Question: I have tried following code so far:
'''
PFGeoPoint * myGeoPoint = [PFUser currentUser][@"coordinates"]; // Your geoPoint
PFQuery *query = [PFUser query];
[query includeKey:@"User"];
[query whereKey:@"coordinates" nearGeoPoint:myGeoPoint withinMiles:radiusInMiles];
[query findObjectsInBackgroundWithBlock:^(NSArray *objects, NSError *error) {
if(!error){
for (PFUser *object in objects){
users = (NSArray*)[object ObjectForKey:@"User"];
}
[self.tableView reloadData];
}
}
}];
- (PFUser*) objectAtIndexPath:(NSIndexPath*)indexPath {
PFUser *object = [PFUser objectWithClassName: @"User"];
[object setObject:[users objectAtIndex:indexPath.row] forKey:@"User"];
return object;
}
// Use myObjects for numberOfRowsInSection:
- (NSInteger)tableView:(UITableView *)tableView numberOfRowsInSection: (NSInteger)section {
return users.count;
}
//Use your custom object for cellForRowAtIndexPath:
- (UITableViewCell *)tableView:(UITableView *)tableView cellForRowAtIndexPath:(NSIndexPath*)indexPath object:(PFUser *)object {
static NSString *simpleTableIdentifier = @"cell";
UITableViewCell *cell = [tableView dequeueReusableCellWithIdentifier:simpleTableIdentifier];
if (cell == nil) {
cell = [[UITableViewCell alloc] initWithStyle:UITableViewCellStyleDefault reuseIdentifier:simpleTableIdentifier];
}
// Configure the cell using object
UILabel *reviewLabel = (UILabel *)[cell viewWithTag:10];
reviewLabel.text = [object objectForKey:object.username];
PFFile *userImageFile = object[@"profilePic"];
[userImageFile getDataInBackgroundWithBlock:^(NSData *imageData, NSError *error) {
if (!error) {
if (imageData != nil)
cell.imageView.image = [UIImage imageWithData:imageData];
else cell.imageView.image= [UIImage imageNamed:@"defaultPerson"];
}
}];
}
-(void)tableView:(UITableView *)tableView didSelectRowAtIndexPath:(NSIndexPath *)indexPath
{
SMChatViewController *chatController = [SMChatViewController alloc];
// [chatController initWithPhoto:image];
[self presentModalViewController:chatController animated:YES];
}
'''
In this code I am retrieving an array of PFUsers as "objects".When I am saving the objects array to users it returns as empty. So can anyone please suggest me something that How can I set the username and profilepic in a tableView?

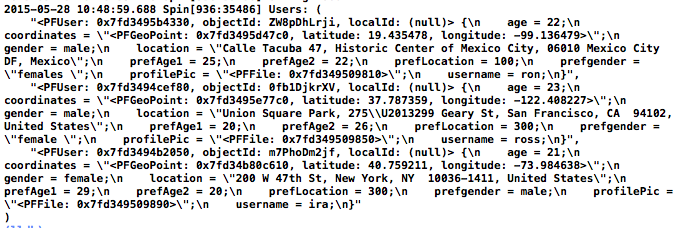
Answer: '''
- (UITableViewCell *)tableView:(UITableView *)tableView cellForRowAtIndexPath:(NSIndexPath*)indexPath {
static NSString *simpleTableIdentifier = @"cell";
UITableViewCell *cell = [tableView dequeueReusableCellWithIdentifier:simpleTableIdentifier];
if (cell == nil) {
cell = [[UITableViewCell alloc] initWithStyle:UITableViewCellStyleDefault reuseIdentifier:simpleTableIdentifier];
}
PFUser *user = (PFUser*)[users objectAtIndex:indexPath.row];
cell.textLabel.text=user.username;
PFFile *userImageFile = user[@"profilePic"];
[userImageFile getDataInBackgroundWithBlock:^(NSData *imageData, NSError *error) {
if (!error) {
if (imageData != nil)
cell.imageView.image = [UIImage imageWithData:imageData];
else cell.imageView.image= [UIImage imageNamed:@"defaultPerson.png"];
}
}];
return cell;
}
'''